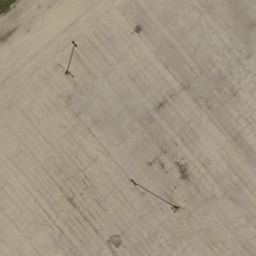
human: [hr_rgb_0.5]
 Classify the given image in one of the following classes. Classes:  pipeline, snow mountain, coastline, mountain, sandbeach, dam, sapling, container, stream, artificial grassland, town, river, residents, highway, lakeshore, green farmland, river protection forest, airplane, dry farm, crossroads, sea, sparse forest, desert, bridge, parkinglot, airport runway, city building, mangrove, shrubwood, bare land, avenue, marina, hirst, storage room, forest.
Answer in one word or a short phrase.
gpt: airport runway